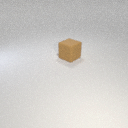
large brown rubber cube